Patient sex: F
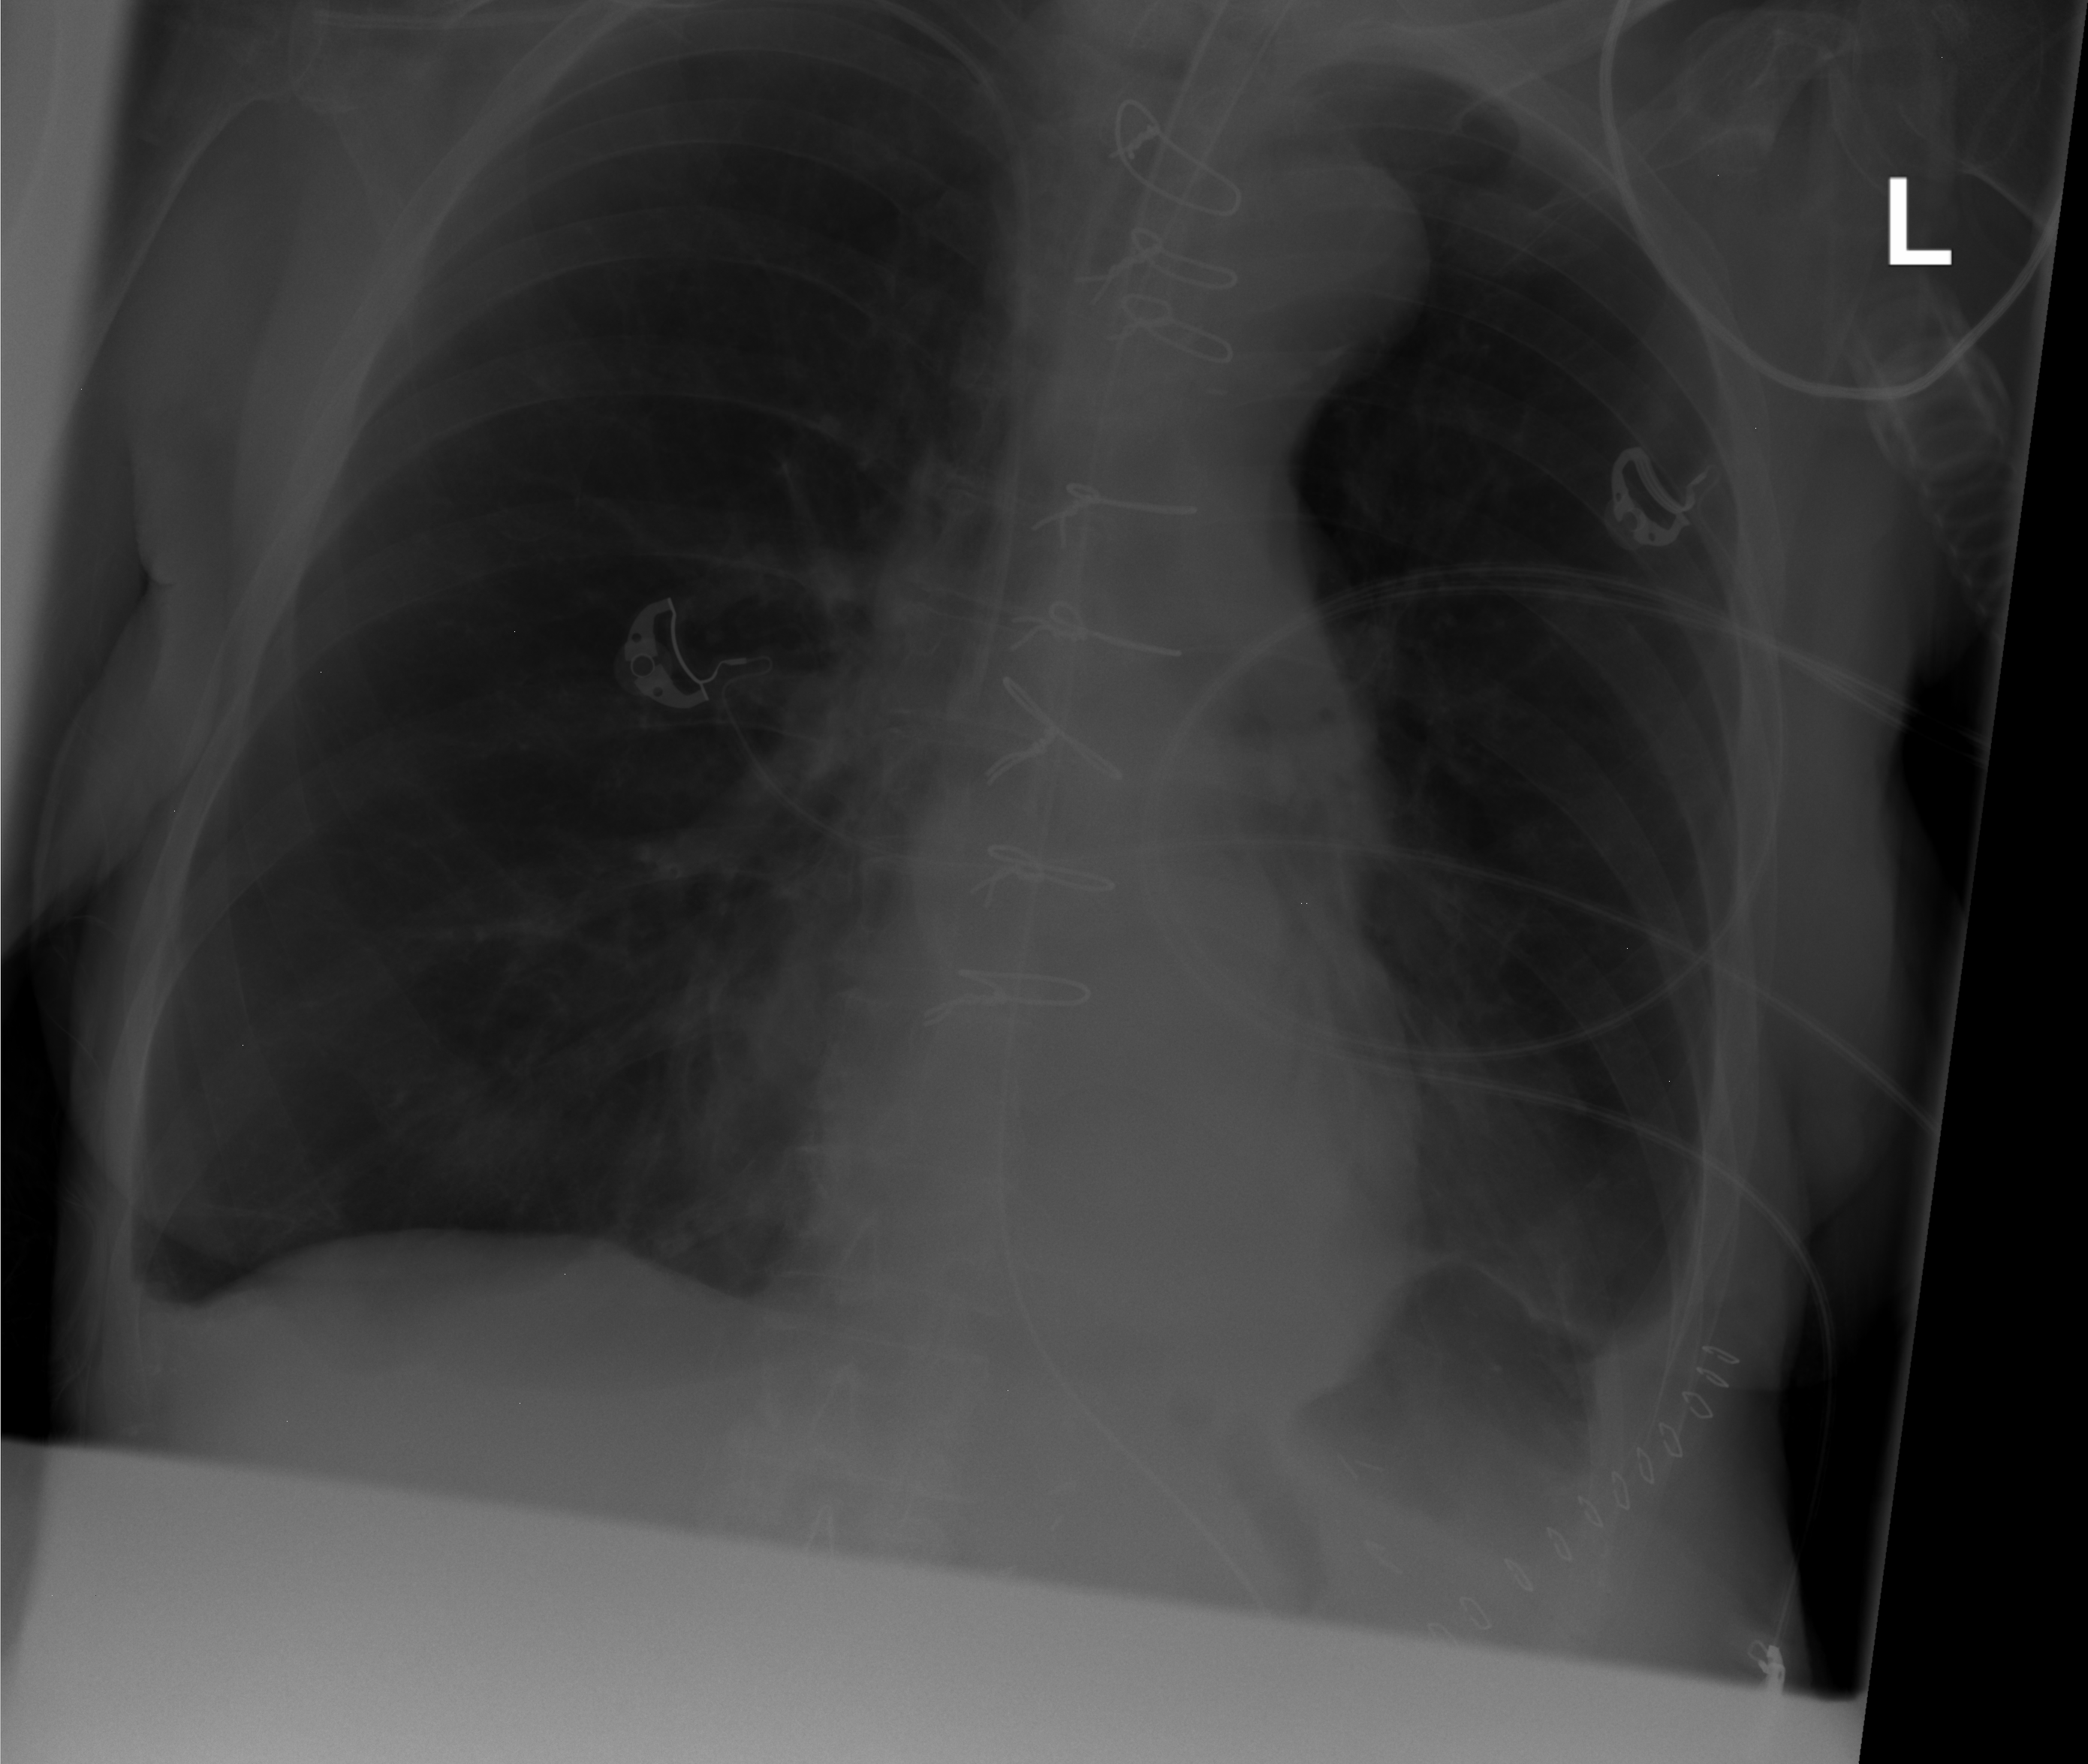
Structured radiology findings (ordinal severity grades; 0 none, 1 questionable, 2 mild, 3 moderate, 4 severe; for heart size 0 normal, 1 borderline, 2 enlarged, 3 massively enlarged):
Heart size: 0
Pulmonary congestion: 0
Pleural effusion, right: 0
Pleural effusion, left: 2
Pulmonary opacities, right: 0
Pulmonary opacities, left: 0
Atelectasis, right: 0
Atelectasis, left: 0